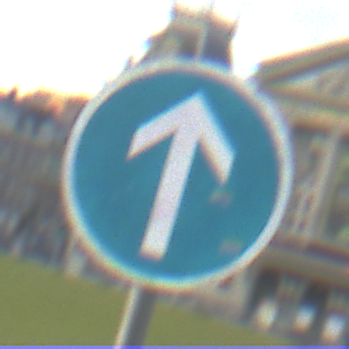
Verkehrszeichen: VorgeschriebeneFahrtrichtungGeradeaus
Umgebung: Outdoor, Suburban
Tageszeit: MorningAfternoon
Wetter: PartlyCloudy
Licht: Natural
Jahreszeit: NotSpecified
Kontrast: MediumContrast